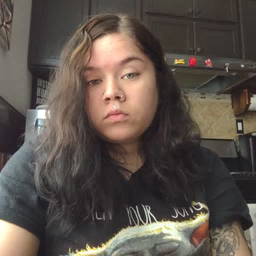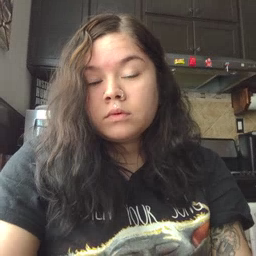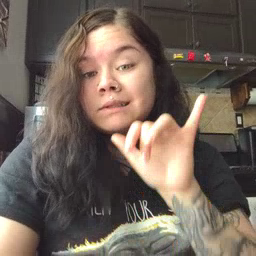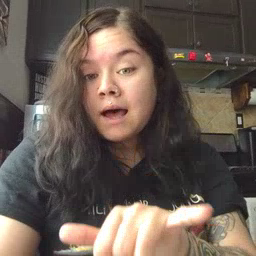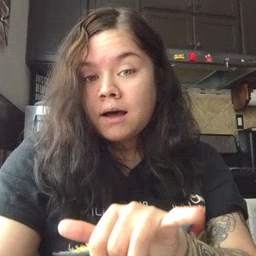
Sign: stay